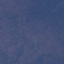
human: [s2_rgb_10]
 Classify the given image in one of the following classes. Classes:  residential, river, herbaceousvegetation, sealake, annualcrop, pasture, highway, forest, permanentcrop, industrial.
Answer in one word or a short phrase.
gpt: HerbaceousVegetation